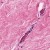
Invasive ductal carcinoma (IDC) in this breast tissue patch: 0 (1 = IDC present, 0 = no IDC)